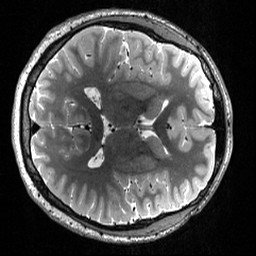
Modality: T2w
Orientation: axial
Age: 19
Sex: male
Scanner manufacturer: siemens
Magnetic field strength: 3 T
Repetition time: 3.2 s
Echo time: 0.566 s